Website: apple
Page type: account-selection
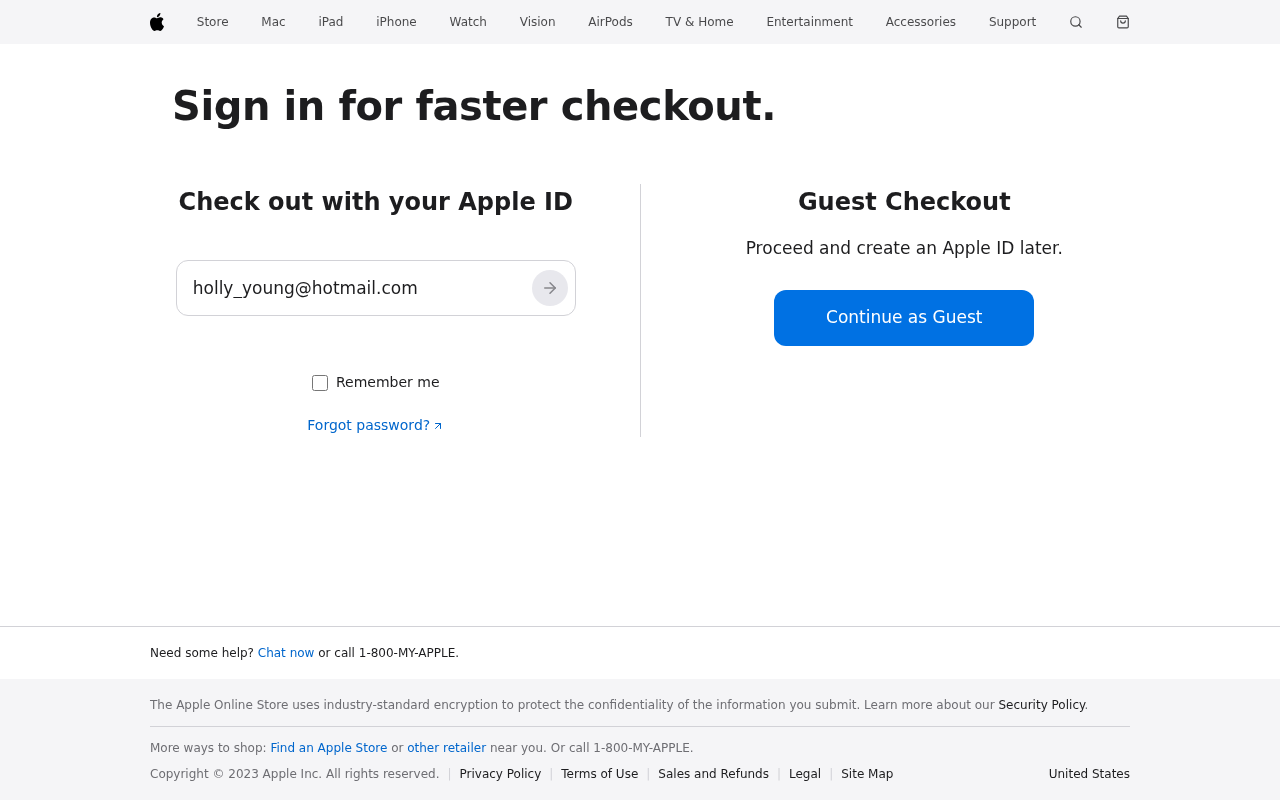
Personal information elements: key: PII_EMAIL
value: holly_young@hotmail.com